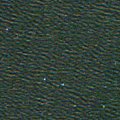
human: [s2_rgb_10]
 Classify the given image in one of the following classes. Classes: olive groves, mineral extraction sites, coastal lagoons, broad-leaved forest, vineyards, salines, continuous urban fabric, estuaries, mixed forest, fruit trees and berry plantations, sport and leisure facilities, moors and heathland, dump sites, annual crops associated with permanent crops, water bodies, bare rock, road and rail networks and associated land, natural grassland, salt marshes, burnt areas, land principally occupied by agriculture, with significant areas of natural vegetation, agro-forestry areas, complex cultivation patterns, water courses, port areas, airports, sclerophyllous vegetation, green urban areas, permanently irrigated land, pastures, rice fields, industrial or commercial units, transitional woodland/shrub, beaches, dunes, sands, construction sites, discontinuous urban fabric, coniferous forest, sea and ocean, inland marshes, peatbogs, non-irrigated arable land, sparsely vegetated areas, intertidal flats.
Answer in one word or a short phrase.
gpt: sea and ocean